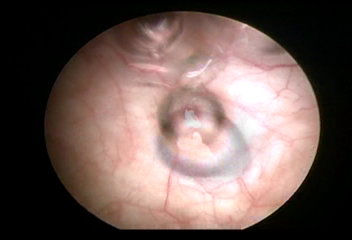
Modality: WLC
Class: Normal mucosa
Bladder cancer association: No